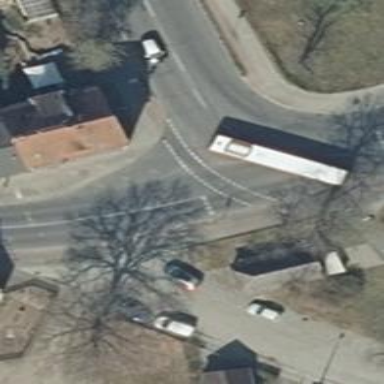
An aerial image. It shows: Uncontrolled crossing on the road.